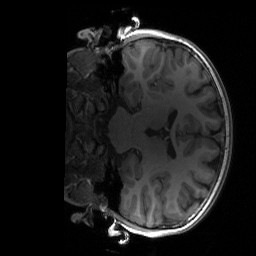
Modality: T1w
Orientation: coronal
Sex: male
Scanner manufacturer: siemens
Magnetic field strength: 3 T
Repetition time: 1.9 s
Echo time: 0.00243 s